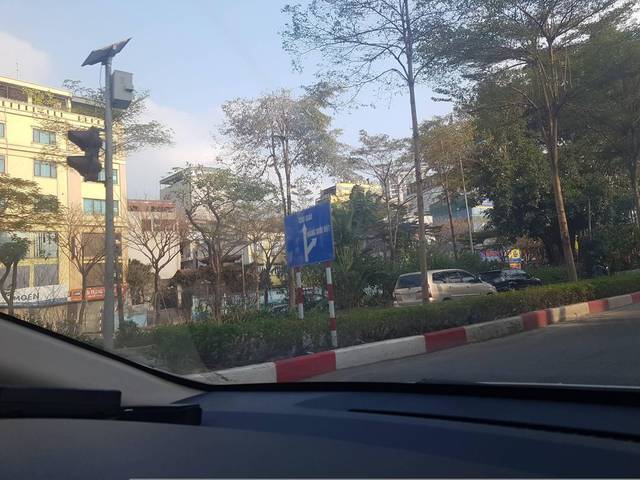
Region: Vietnam
Coordinates: 21.049, 105.805